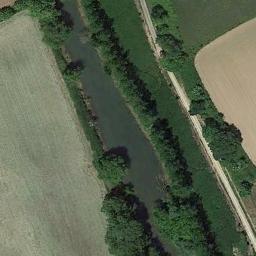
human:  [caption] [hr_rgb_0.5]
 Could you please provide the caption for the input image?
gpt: A straight turquoise river with woods, Green and tan mixed fields on both sides of the bank .

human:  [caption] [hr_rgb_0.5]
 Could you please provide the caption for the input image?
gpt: The dark green river goes through the clearing and the river is flanked by lots of trees .

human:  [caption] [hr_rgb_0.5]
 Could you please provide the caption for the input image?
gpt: The river goes through bare farmland and trees .

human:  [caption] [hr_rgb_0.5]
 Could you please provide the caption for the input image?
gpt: There are many trees around the river .

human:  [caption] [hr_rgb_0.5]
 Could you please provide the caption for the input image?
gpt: There are some green trees beside the river .